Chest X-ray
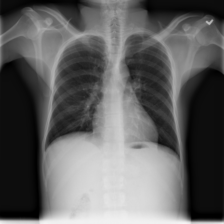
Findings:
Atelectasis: negative
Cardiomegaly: negative
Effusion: negative
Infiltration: negative
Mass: negative
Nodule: negative
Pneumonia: negative
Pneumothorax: negative
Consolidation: negative
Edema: negative
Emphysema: negative
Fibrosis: negative
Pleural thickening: negative
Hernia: negative